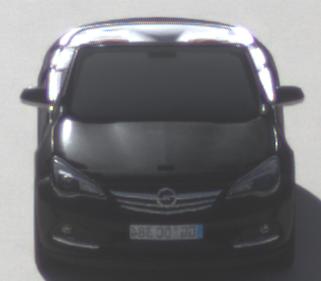
Make: Opel
Model: Cascada 1.4 Turbo
Detailed model: Cascada
Model produced from: 2013/03
Model produced until: 2015/01
Doors: 2
Color: black
Road condition: dry road
Daytime: morning or afternoon
Contrast: high contrast